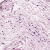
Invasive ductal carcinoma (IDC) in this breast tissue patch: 0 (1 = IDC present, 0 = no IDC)